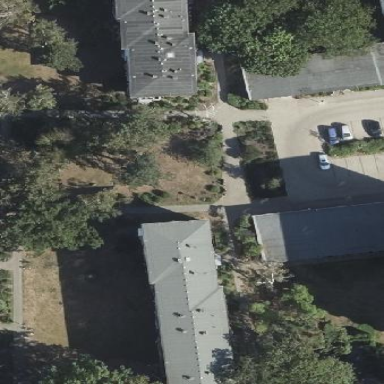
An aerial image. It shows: Hipped roof on apartment building.